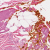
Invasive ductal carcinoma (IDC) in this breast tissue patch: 0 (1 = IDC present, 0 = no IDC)